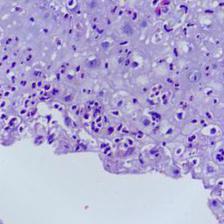
Diagnosis: OSCC